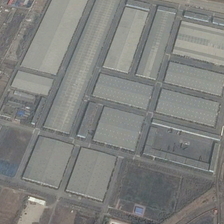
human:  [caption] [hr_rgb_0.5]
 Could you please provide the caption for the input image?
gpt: some large buildings are in an industrial area .

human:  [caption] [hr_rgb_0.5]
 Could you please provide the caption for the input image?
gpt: some large buildings are in an industrial area .

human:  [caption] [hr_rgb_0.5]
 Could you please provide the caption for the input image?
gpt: some large buildings are in an industrial area .

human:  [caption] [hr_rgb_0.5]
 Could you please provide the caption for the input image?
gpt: some large buildings are in an industrial area .

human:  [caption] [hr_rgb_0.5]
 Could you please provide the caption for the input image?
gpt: some large buildings are in an industrial area .